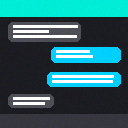
Screen state: on